Question: I want to create a dialog with a title, borders (left, right, bottom) as well as the content. The current source code:
'''
<html>
<body>
<div style="background: #0ff; width: 152px; height: 112px; position: absolute; top: 24px; left: 128px; display: table">
<div style="display: table-row;">
<div style="background: #f00; width: 100%; display: table-cell;height: 24px;">top</div>
</div>
<div style="display: table-row;">
<div style="background: #0f0; width: 100%; display: table-cell;">
<div style="display: table;">
<div style="display: table-row;">
<div style="display: table-cell; width: 4px; height: 100%; background: #000;"></div>
<div style="display: table-cell;">
<div style="overflow: scroll; white-space: nowrap">
cwe cwe cwe cwe cwe cwe cwe cwe cwe cwe cwe cwe cwe <br />
cwe cwe cwe cwe cwe cwe cwe cwe cwe cwe cwe cwe cwe <br />
cwe cwe cwe cwe cwe cwe cwe cwe cwe cwe cwe cwe cwe <br />
cwe cwe cwe cwe cwe cwe cwe cwe cwe cwe cwe cwe cwe <br />
cwe cwe cwe cwe cwe cwe cwe cwe cwe cwe cwe cwe cwe <br />
cwe cwe cwe cwe cwe cwe cwe cwe cwe cwe cwe cwe cwe <br />
cwe cwe cwe cwe cwe cwe cwe cwe cwe cwe cwe cwe cwe <br />
cwe cwe cwe cwe cwe cwe cwe cwe cwe cwe cwe cwe cwe <br />
cwe cwe cwe cwe cwe cwe cwe cwe cwe cwe cwe cwe cwe <br />
</div>
</div>
<div style="display: table-cell; width: 4px; height: 100%; background: #000;"></div>
</div>
</div>
</div>
</div>
<div style="display: table-row;">
<div style="background: #000; width: 100%; display: table-cell; height: 4px;"></div>
</div>
</div>
</body>
</html>
'''
produces an output of

what happened to the left and the right borders and why does the size exceed the width specified in the top parent (152px)?
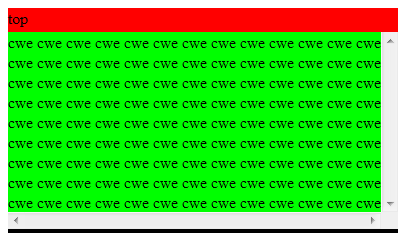
Answer: If you're going to use a table, use a table. Setting the display of block elements to mimic various table elements is problematic at best, and very unpredictable cross-browser.